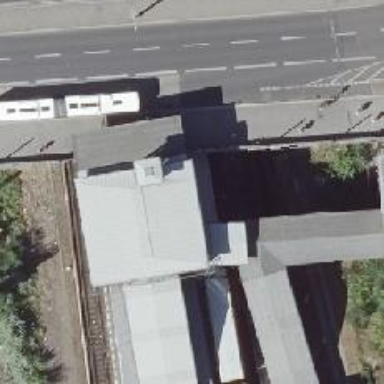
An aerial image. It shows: Platform edge at railway station.